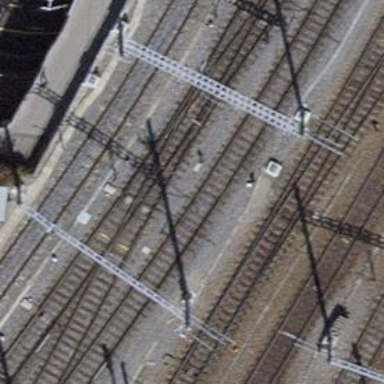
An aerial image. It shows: Bridge with electrified rail tracks and contact line.